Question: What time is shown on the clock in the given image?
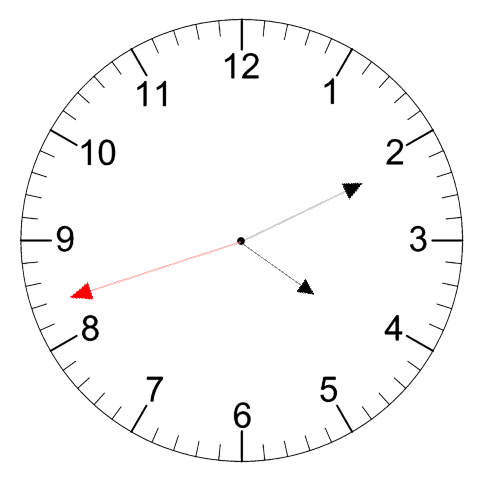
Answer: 04:10:42